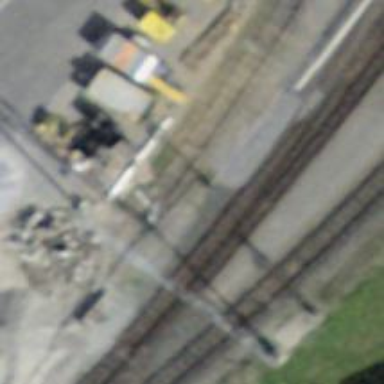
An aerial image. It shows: Railway signal.